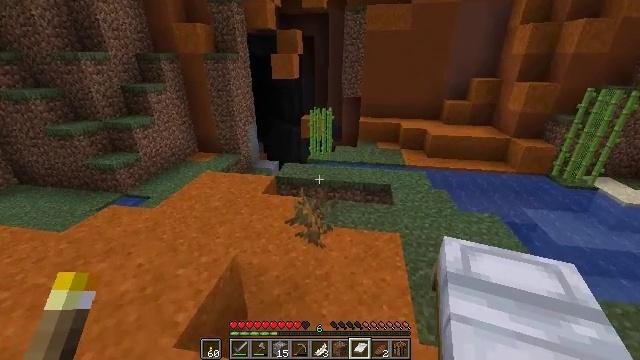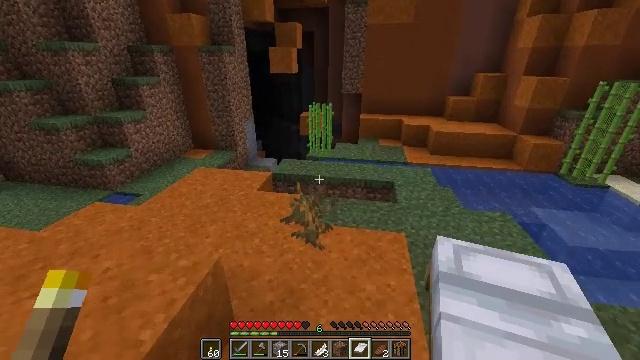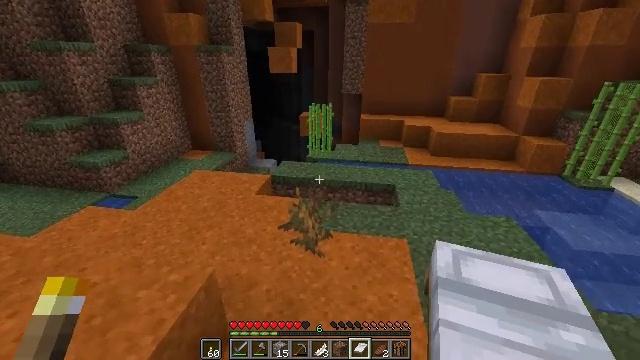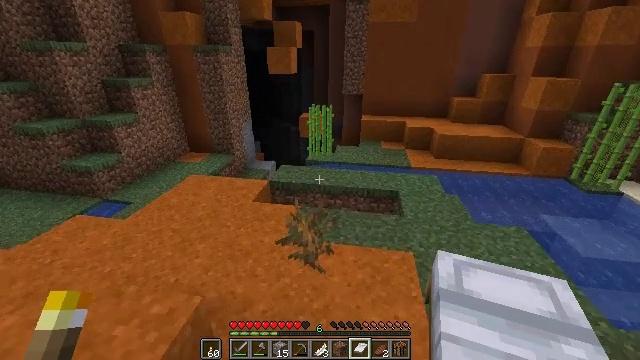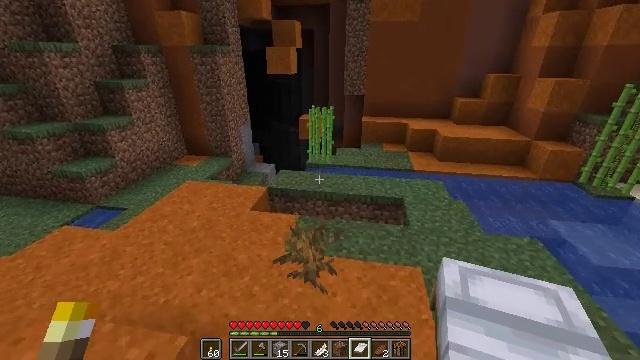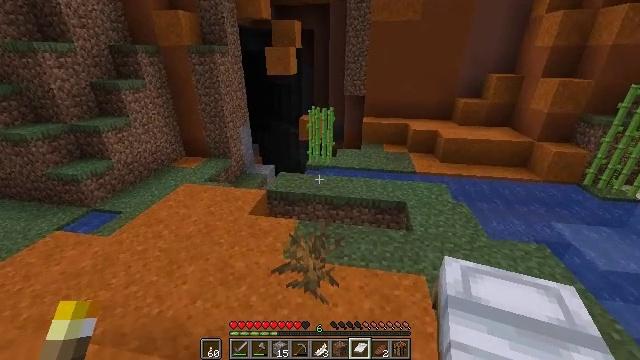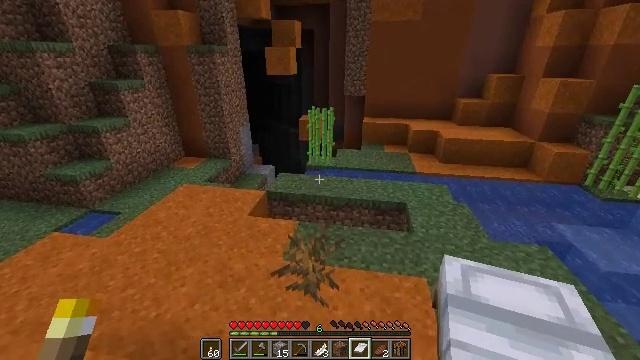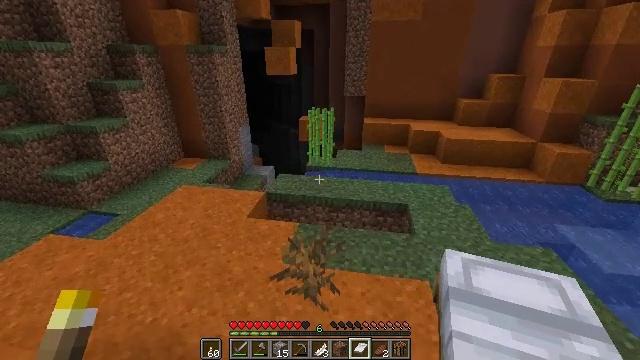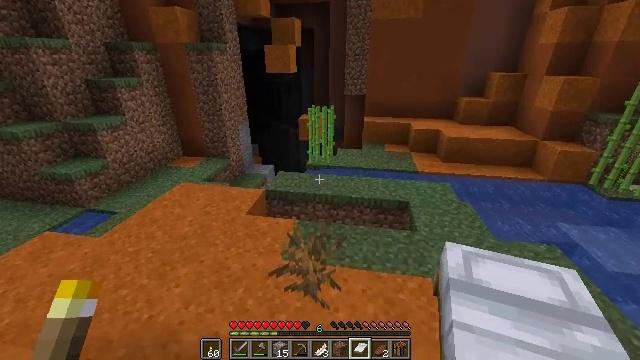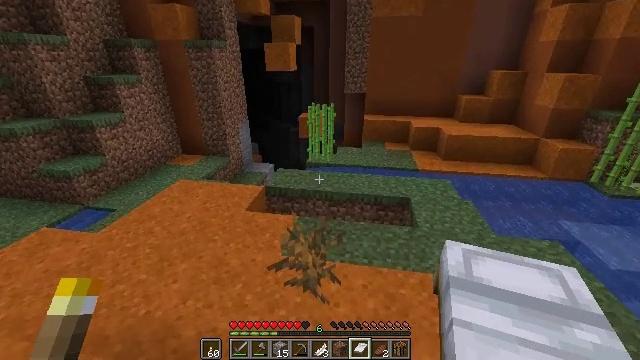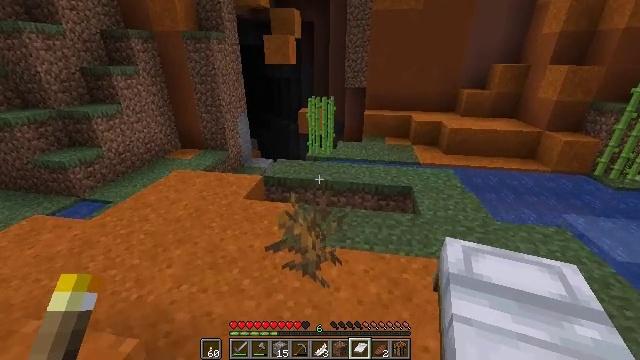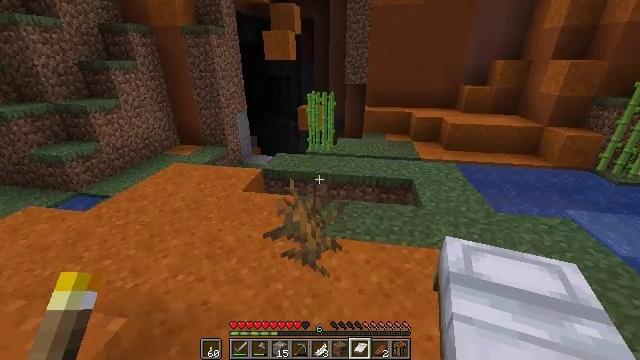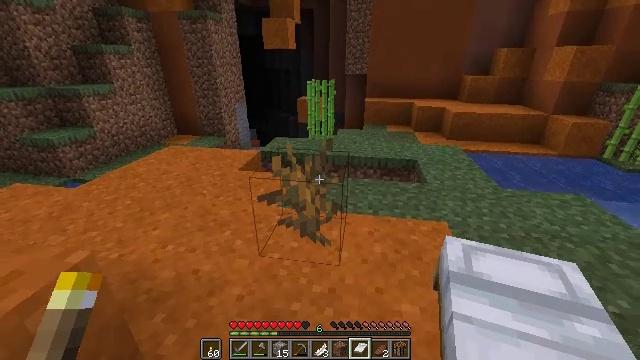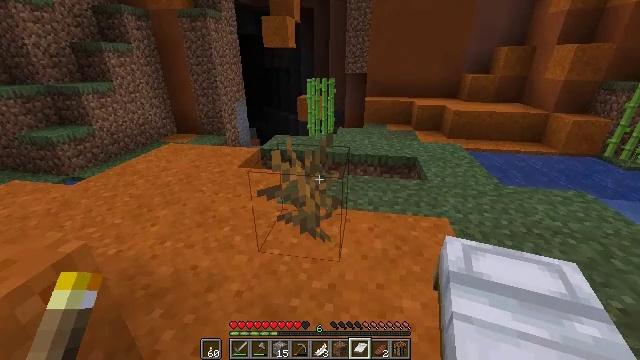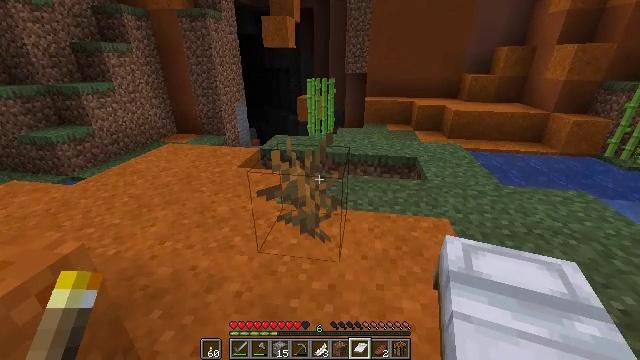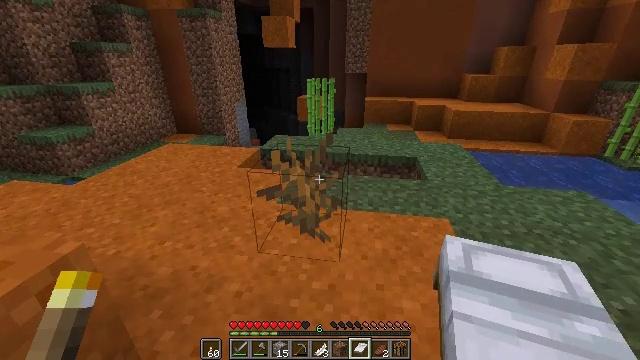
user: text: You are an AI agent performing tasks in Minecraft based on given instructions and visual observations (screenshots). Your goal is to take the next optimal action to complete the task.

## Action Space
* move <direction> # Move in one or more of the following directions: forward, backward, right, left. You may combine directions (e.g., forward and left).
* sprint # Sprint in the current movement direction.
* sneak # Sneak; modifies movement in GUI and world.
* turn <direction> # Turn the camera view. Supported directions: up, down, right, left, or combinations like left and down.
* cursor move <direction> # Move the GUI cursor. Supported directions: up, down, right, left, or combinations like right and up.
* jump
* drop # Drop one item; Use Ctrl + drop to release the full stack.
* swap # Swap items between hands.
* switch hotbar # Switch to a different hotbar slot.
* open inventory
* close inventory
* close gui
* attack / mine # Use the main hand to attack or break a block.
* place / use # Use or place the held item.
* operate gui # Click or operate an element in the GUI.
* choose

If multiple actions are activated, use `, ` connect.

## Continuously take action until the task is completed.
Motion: motion action
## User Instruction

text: Mine the sugar cane near rivers.
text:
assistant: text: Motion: move forward, attack / mine
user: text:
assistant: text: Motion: move forward, attack / mine
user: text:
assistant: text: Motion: move forward, attack / mine
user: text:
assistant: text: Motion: move forward, attack / mine
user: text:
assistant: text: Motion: attack / mine
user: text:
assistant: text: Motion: attack / mine
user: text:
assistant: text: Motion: attack / mine
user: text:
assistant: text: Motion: attack / mine
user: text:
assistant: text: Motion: attack / mine
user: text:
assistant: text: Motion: attack / mine
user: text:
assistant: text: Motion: attack / mine
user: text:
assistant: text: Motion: attack / mine
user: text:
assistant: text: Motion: attack / mine
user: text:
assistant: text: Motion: attack / mine
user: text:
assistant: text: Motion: attack / mine
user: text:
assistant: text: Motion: attack / mine
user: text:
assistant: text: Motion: attack / mine
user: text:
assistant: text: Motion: attack / mine
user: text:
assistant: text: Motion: attack / mine
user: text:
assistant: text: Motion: attack / mine
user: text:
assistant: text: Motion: attack / mine
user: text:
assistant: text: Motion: attack / mine
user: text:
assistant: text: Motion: attack / mine
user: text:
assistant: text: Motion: attack / mine
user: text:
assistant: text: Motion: attack / mine
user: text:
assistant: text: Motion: attack / mine
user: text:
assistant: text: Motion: attack / mine
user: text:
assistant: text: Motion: attack / mine
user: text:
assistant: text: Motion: attack / mine
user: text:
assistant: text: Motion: attack / mine